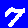
Digit: 7